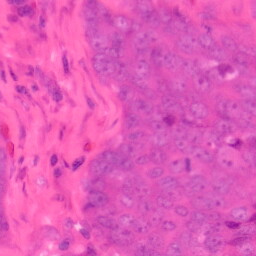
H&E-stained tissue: Colon